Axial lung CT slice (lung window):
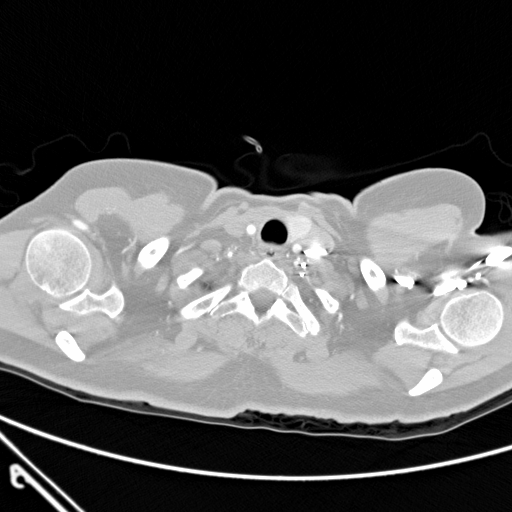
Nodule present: no